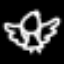
Label: angel